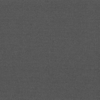
Label: dusty